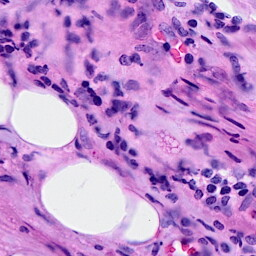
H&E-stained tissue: Breast